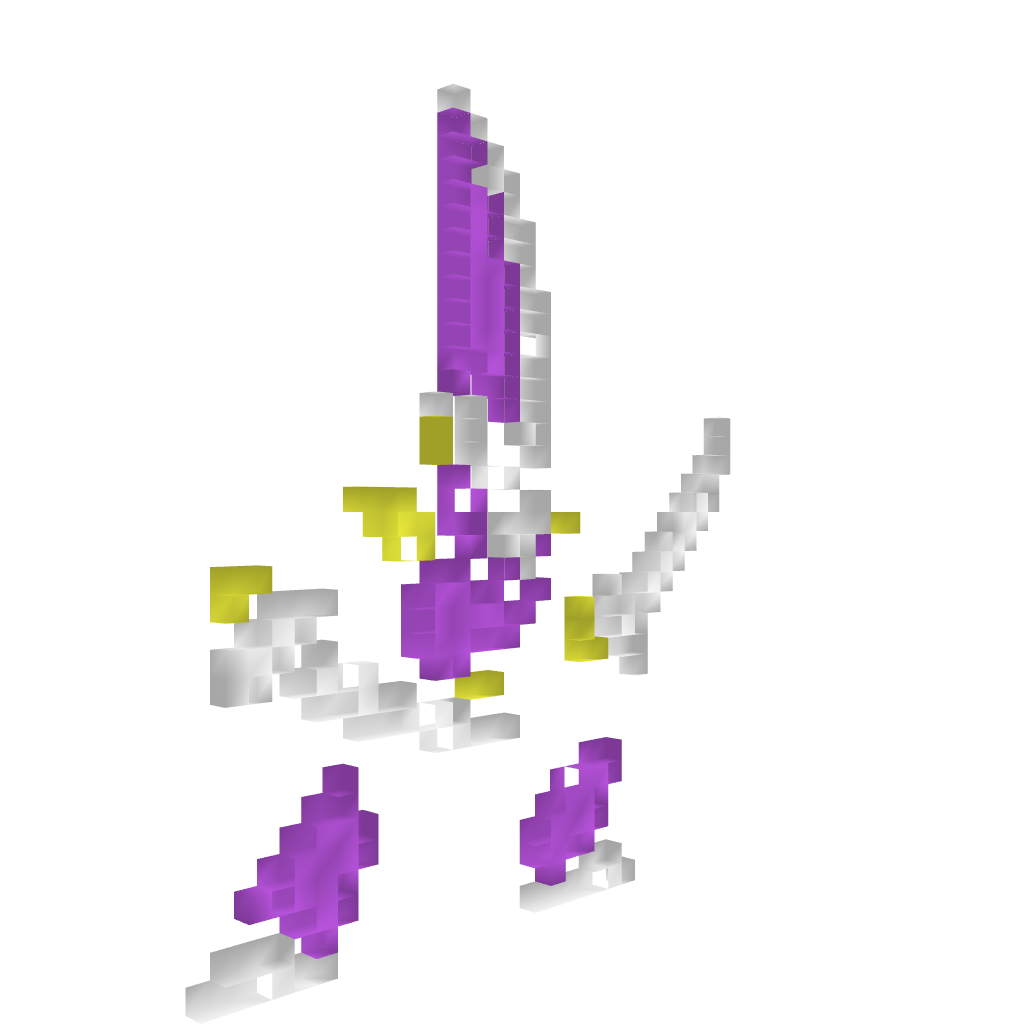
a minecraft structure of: Blademan (ErnieCIII) bad low quality